Question: Here is a photo clip, I think it's pretty clear.
This is driving me crazy. I can't seem to get php to print a newline either on my localhost(using xampp) or on an online PHP interpreter.

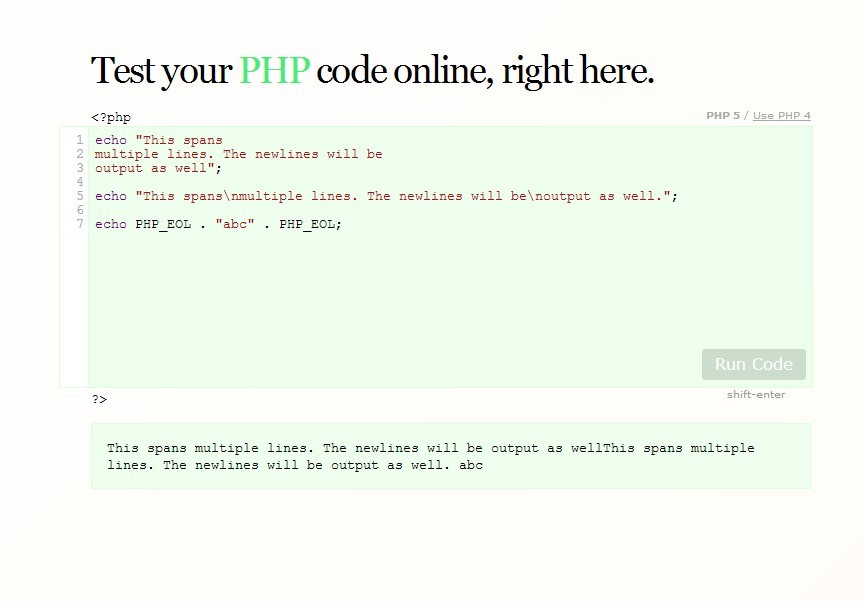
Answer: if you want to use HTML tag inside php, try this:
'''
echo "dkljaks aalksja klajklsa<br/>";
echo "abc jjka kajkajs<br/>";
'''
and see here for <URL> for line break.